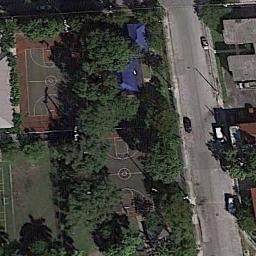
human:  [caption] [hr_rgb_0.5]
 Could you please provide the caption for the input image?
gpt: Two basketball courts surrounded by some trees and two blue buildings beside .

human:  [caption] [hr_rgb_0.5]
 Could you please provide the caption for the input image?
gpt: Two basketball courts on the lawn are separated by several trees,Next to the road and some buildings .

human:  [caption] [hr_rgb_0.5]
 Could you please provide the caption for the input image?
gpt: There are two basketball courts surrounded by trees with a road pass by .

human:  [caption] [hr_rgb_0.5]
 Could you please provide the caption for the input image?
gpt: Beside the basketball court there is a big tree and a few houses .

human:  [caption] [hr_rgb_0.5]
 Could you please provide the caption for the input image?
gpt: Many trees are near the basketball court .